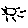
Label: sun